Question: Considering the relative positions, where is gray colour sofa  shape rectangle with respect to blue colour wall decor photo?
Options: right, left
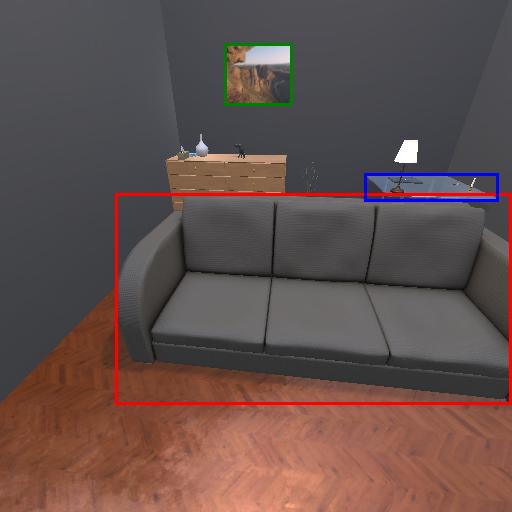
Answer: right